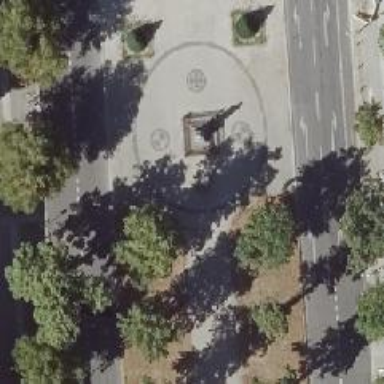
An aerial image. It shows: Historical memorial featuring statue.